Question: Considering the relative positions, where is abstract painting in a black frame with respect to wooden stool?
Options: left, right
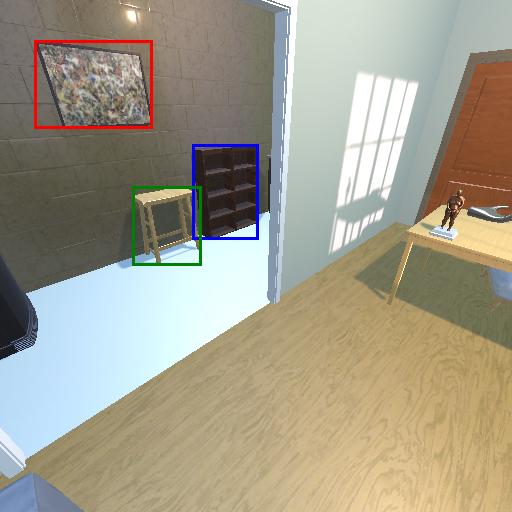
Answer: left